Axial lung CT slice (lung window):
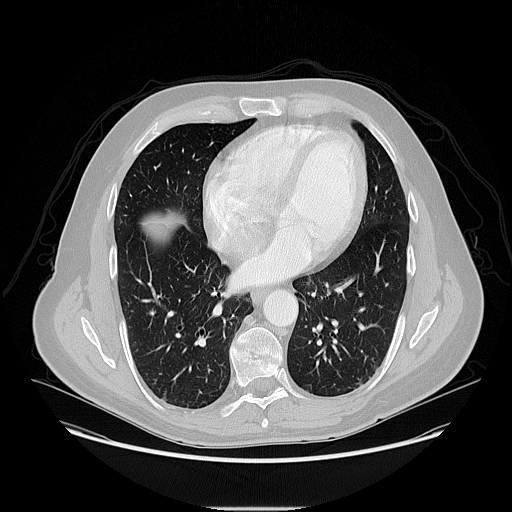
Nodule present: no